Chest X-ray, PA view. Patient: 9 years old, sex F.
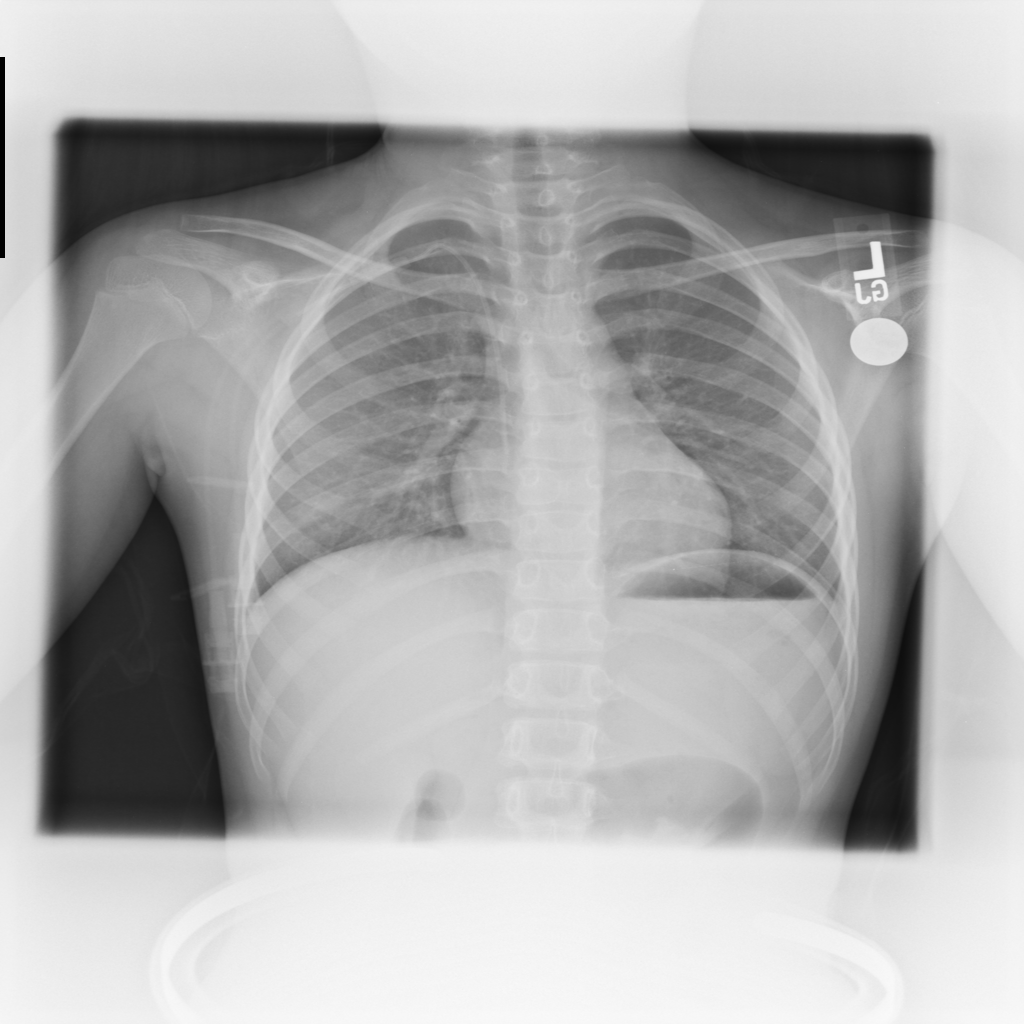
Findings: No Finding